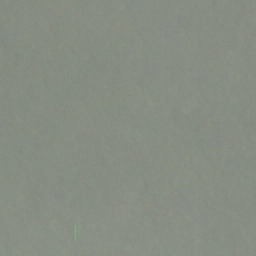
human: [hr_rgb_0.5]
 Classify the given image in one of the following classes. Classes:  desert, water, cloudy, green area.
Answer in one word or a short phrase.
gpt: cloudy